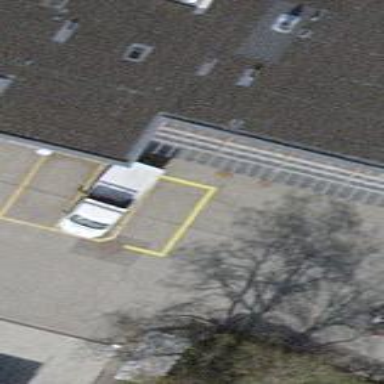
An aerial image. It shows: Parking area with asphalt surface.